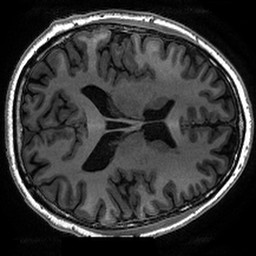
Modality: T1w
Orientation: axial
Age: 35
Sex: male
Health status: healthy
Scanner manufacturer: ge
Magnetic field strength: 3 T
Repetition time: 0.006652 s
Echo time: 0.002928 s